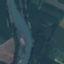
Label: River